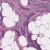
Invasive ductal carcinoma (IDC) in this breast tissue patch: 1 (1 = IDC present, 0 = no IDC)